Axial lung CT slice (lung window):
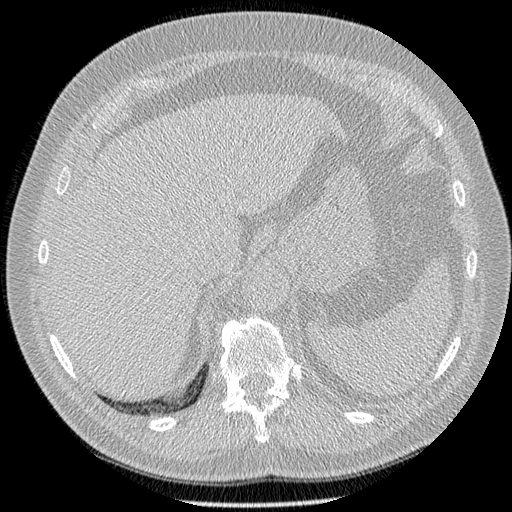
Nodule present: no